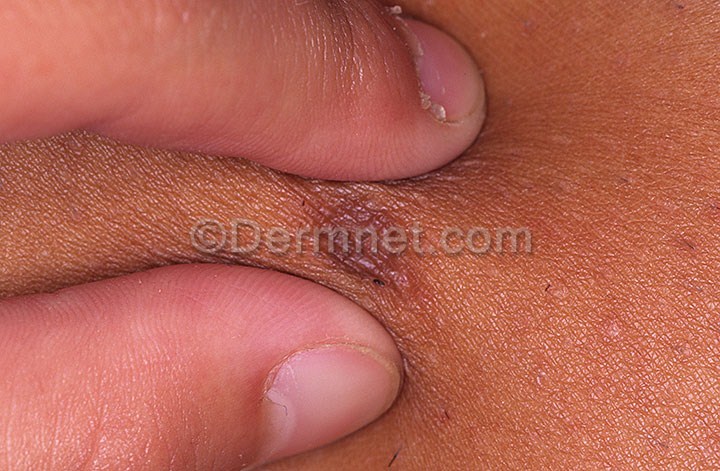
Disease: Seborrheic Keratoses and other Benign Tumors